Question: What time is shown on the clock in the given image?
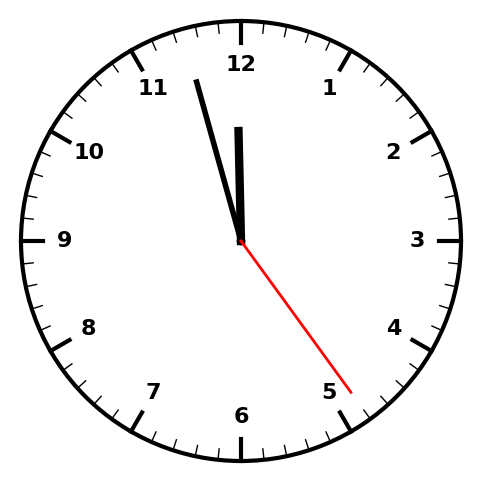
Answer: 11:57:24